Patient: sex F, age 51
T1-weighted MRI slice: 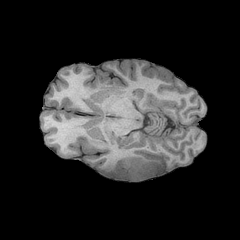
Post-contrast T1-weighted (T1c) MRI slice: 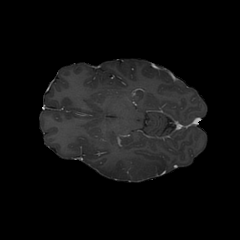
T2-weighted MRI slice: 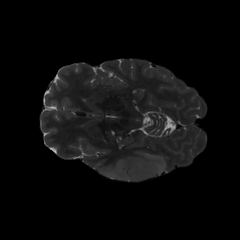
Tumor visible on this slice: yes
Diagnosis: Astrocytoma, IDH-wildtype
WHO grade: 3